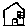
Label: house